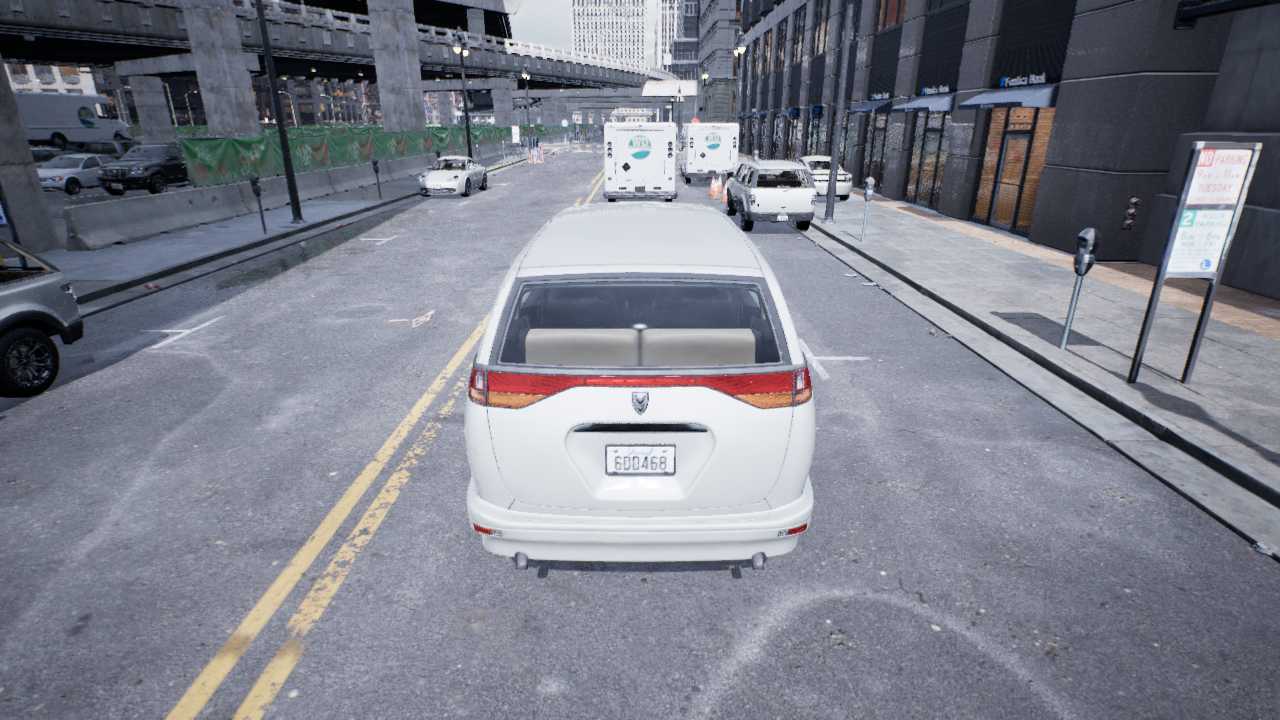
Venue: downtown
Lighting: overcast
Vehicle rig: minivan